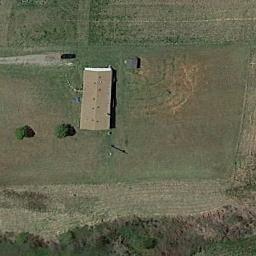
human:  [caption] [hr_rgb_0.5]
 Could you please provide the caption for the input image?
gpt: The sparse residential is on the grass next to the bare land .

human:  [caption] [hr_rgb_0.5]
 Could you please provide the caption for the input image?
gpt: There are several houses on one side of the highway .

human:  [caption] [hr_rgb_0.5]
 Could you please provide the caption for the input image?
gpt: A building is  in a sparse residential .

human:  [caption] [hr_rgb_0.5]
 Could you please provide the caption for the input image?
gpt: A house in a sparse residential area surrounded by farmland .

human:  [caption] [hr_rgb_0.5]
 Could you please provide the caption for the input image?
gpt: A sparse residential area with a yellow building on the green meadow .